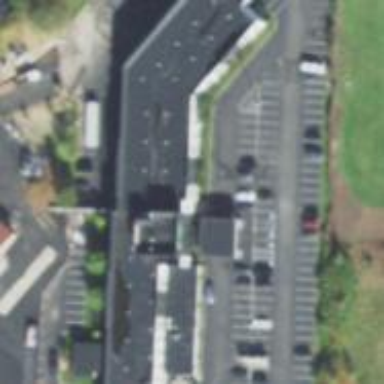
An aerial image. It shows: Hotel building.